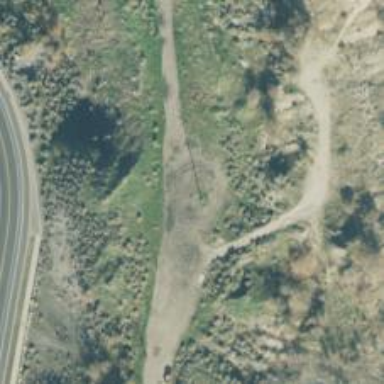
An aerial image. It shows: Disc golf basket.